Question: i'm trying to run a member function but but i got an error , help me please
i tried with this line of code
QFuture<qlonglong> future = QtConcurrent::run(this,&backD::analysa);

and analysa() is a methode that returns a qlonglong
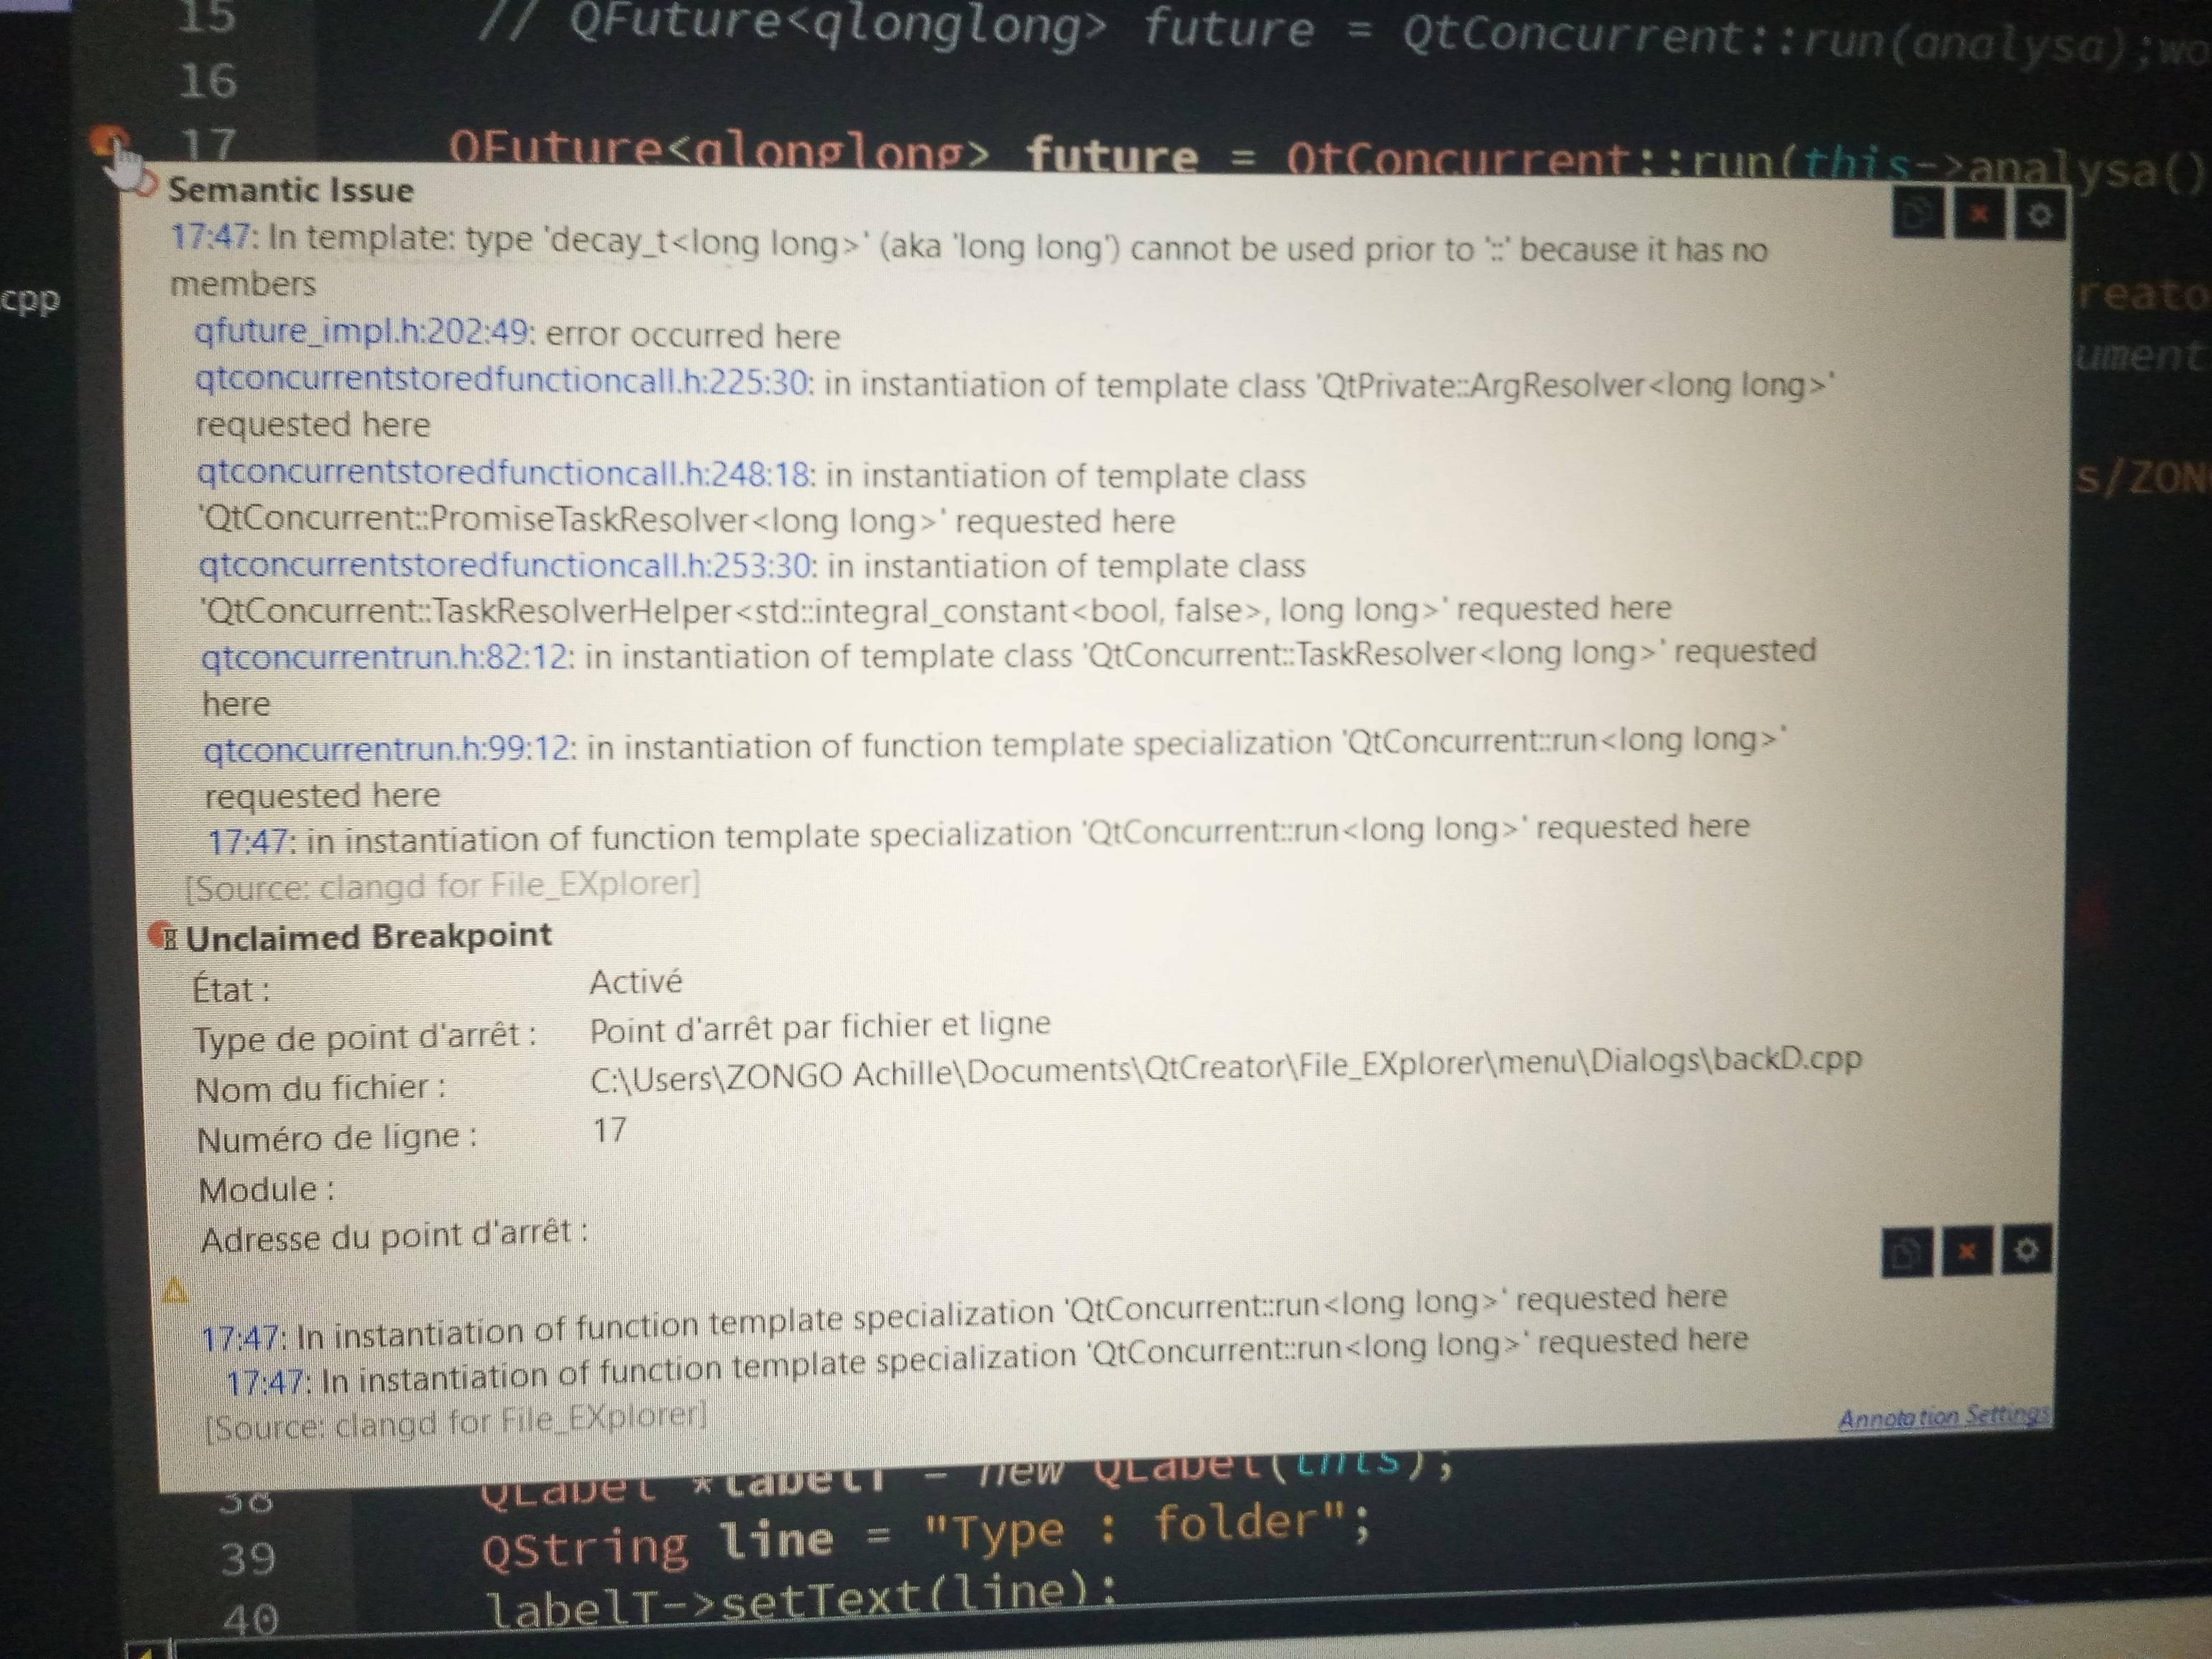
Answer: Try 'QtConcurrent::run([this]{ return analysa(); });' or 'QtConcurrent::run([this] -> qlonglong { return analysa(); });', whichever compiles in your case.